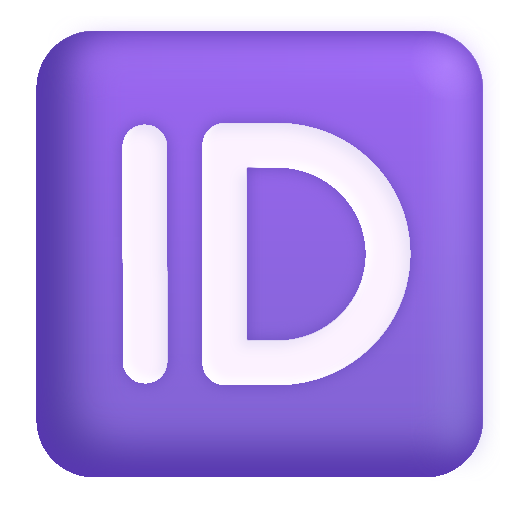
id button color